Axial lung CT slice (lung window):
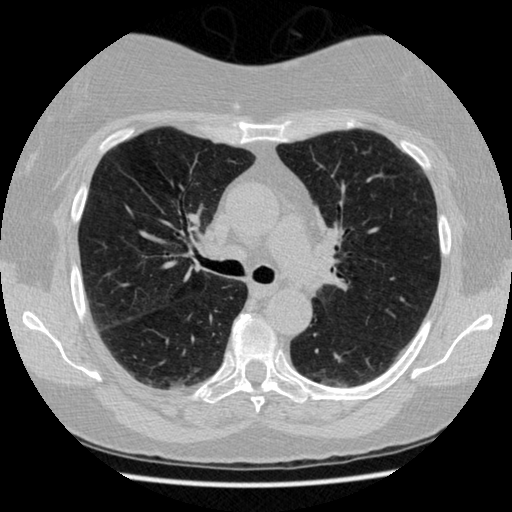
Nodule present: no